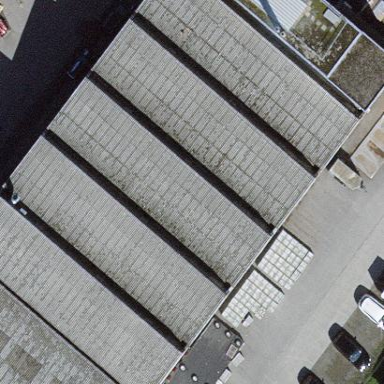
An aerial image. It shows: Industrial building.